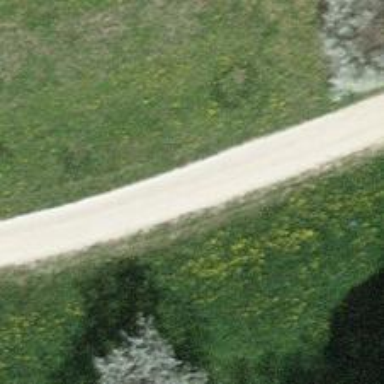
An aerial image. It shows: Unpaved track with grade3 tracktype.